Interaction volume radius: 10 \u00c5
Interaction volume height: 10 \u00c5
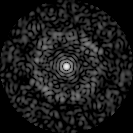
Disorder parameter: 0.8178